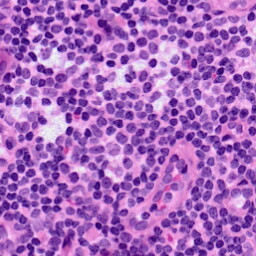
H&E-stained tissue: LymphNode